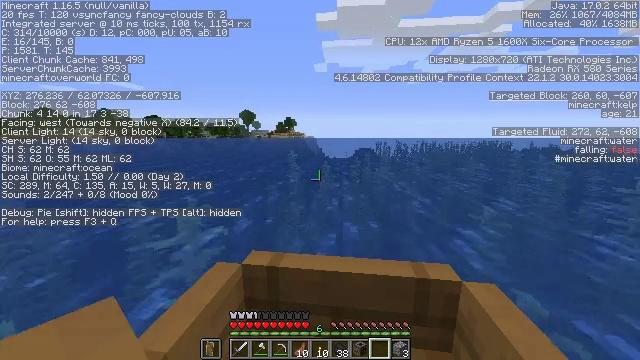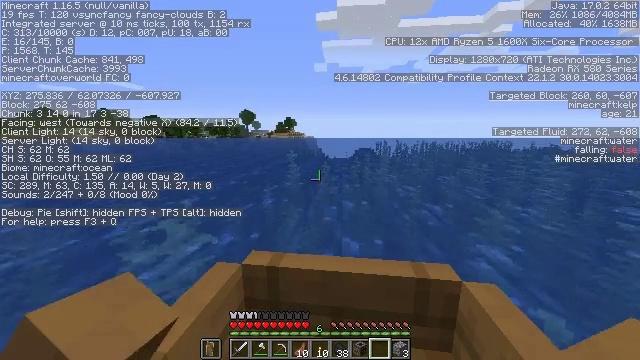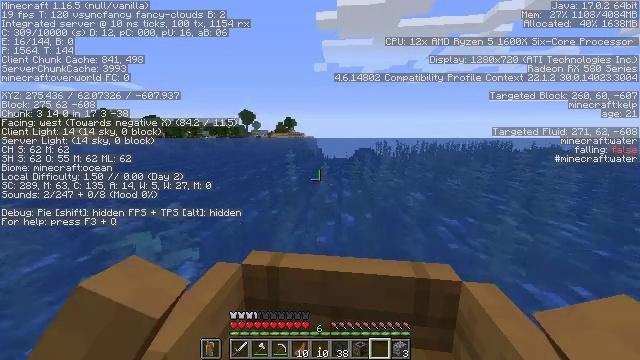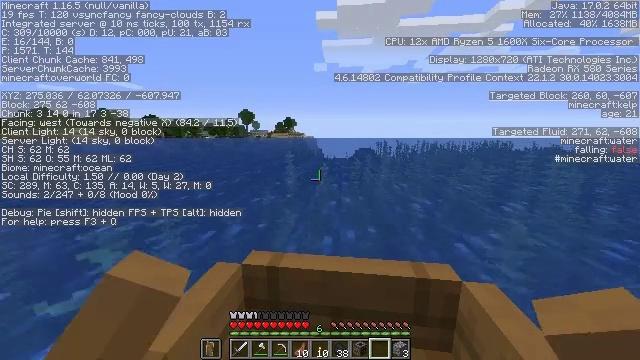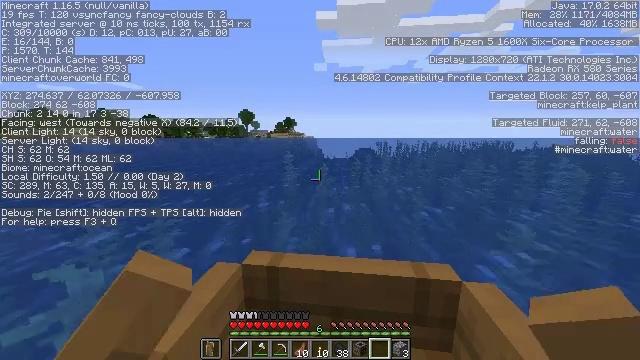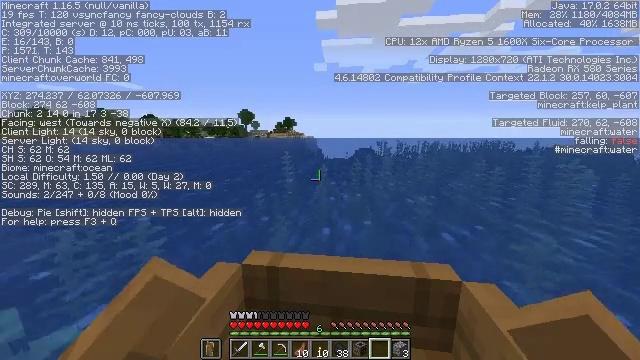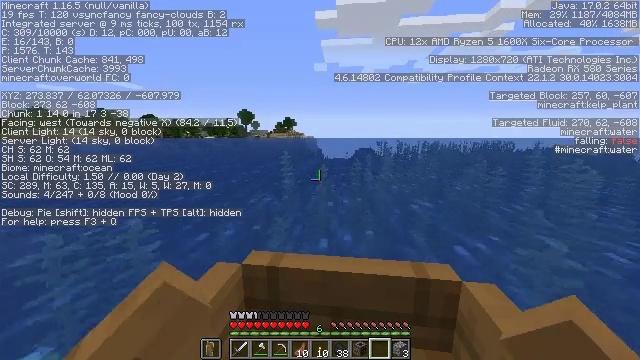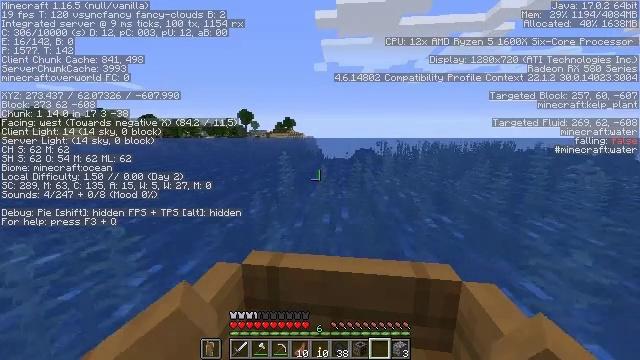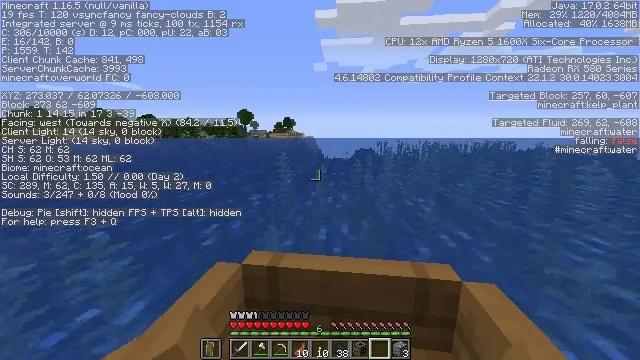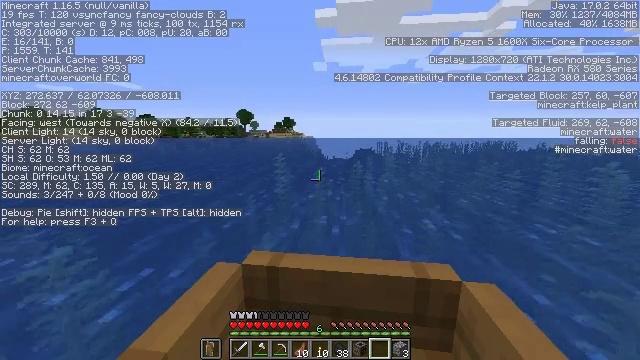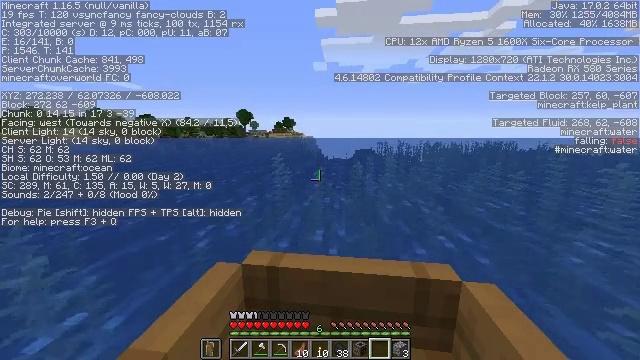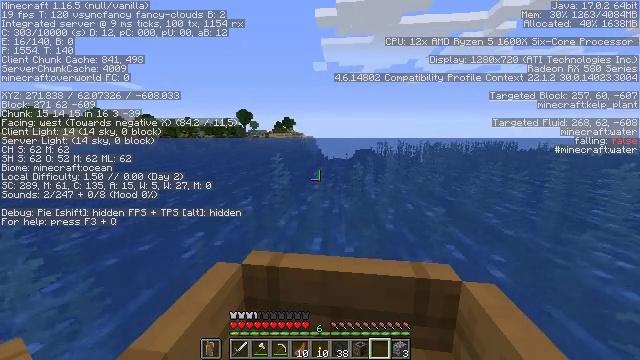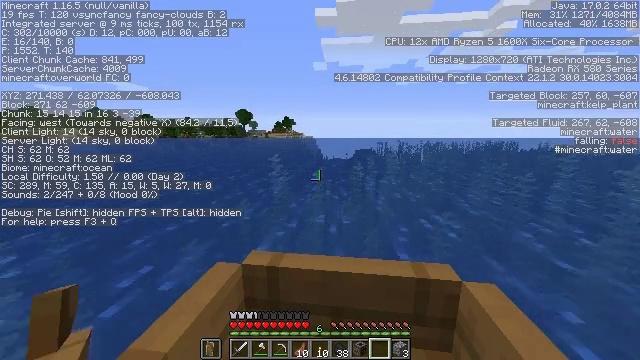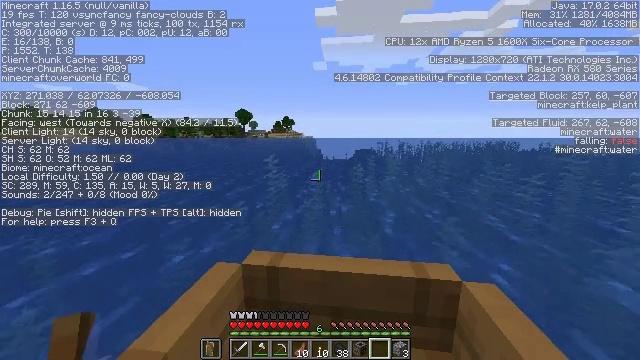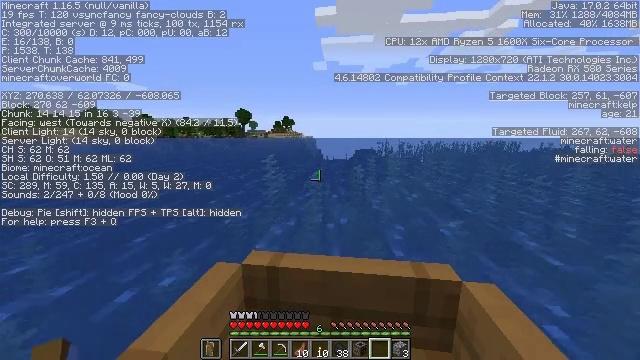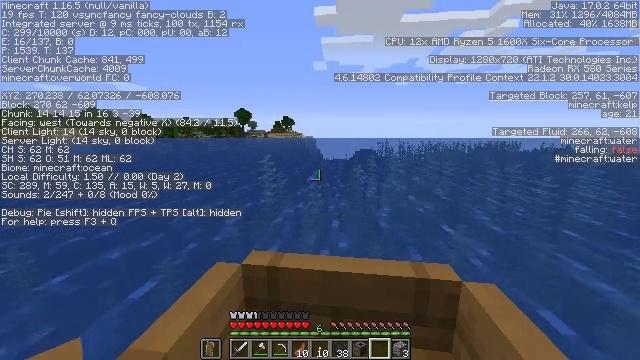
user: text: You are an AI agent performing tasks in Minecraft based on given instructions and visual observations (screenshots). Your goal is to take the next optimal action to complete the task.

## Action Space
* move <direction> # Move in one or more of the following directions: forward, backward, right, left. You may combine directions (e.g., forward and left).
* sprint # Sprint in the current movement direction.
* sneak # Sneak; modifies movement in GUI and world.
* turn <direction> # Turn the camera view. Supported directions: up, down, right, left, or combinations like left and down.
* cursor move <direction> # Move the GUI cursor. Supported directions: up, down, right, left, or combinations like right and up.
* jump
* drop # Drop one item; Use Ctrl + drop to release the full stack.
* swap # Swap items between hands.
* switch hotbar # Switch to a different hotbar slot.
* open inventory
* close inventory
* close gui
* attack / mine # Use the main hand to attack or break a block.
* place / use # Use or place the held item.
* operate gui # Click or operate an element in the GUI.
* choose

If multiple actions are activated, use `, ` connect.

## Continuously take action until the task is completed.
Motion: motion action
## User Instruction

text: Mine the sugar cane near rivers.
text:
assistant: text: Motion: move forward
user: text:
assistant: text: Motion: move forward
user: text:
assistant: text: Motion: move forward
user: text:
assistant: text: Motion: move forward
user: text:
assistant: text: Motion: move forward
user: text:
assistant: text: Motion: move forward
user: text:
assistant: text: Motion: move forward
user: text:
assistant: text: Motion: move forward
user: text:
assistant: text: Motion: move forward
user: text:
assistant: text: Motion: move forward
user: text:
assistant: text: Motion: move forward
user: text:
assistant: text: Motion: move forward
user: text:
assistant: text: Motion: move forward
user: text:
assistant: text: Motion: move forward
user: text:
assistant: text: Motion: move forward
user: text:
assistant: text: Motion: move forward
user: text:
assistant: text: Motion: move forward
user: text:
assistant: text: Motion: move forward
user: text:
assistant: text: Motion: move forward
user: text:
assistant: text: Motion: move forward
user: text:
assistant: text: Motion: move forward
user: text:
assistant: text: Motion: move forward
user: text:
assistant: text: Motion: move forward
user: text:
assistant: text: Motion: move forward
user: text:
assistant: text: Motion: move forward
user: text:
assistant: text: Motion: move forward
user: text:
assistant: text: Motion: move forward
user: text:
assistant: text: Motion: move forward
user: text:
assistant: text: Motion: move forward
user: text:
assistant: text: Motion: move forward